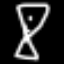
Label: hourglass